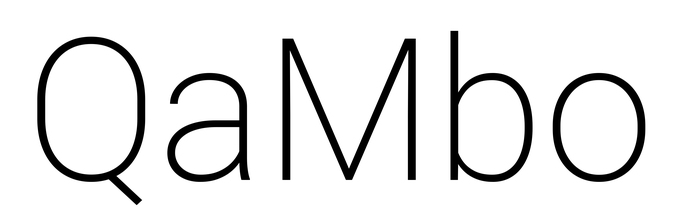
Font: Roboto_ExtraLight